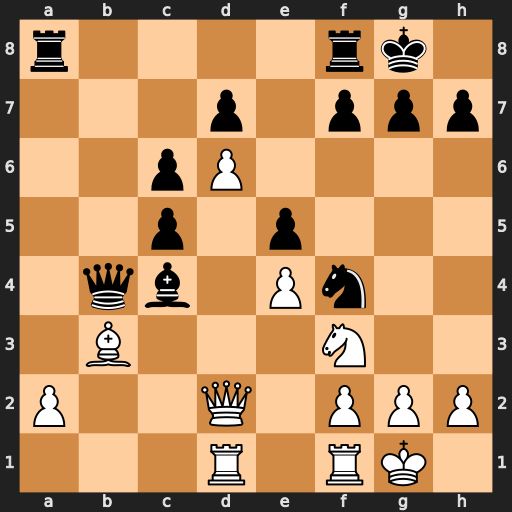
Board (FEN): r4rk1/3p1ppp/2pP4/2p1p3/1qb1Pn2/1B3N2/P2Q1PPP/3R1RK1
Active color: w
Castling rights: -
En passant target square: -
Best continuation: Qxb4 Ne2+ Kh1 cxb4 Bxc4